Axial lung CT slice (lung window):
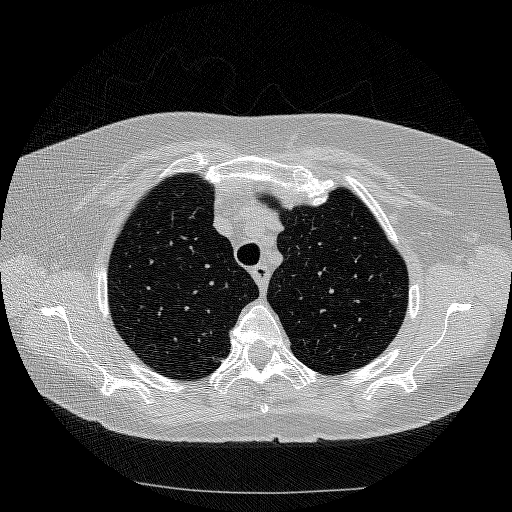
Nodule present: no